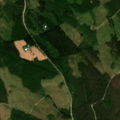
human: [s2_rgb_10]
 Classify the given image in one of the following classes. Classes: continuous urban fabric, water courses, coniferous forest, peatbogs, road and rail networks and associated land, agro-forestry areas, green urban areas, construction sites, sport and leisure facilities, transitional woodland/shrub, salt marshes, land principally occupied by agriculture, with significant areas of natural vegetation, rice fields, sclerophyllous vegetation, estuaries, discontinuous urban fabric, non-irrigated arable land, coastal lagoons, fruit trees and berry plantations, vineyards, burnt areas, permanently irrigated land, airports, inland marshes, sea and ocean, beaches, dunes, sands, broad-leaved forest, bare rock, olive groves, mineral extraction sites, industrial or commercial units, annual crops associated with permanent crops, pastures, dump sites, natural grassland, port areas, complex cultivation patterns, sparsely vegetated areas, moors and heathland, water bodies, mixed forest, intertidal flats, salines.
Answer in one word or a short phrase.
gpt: coniferous forest, mixed forest, transitional woodland/shrub